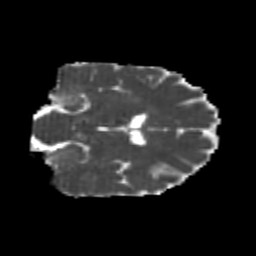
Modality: MD
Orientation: coronal
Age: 24
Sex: male
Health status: healthy
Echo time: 0.074 s